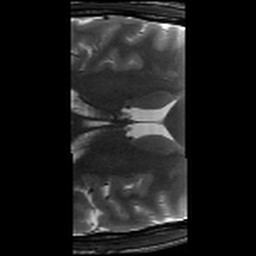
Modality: T2w
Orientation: axial
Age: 22
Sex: male
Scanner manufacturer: siemens
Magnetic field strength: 3 T
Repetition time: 8.02 s
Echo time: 0.08 s